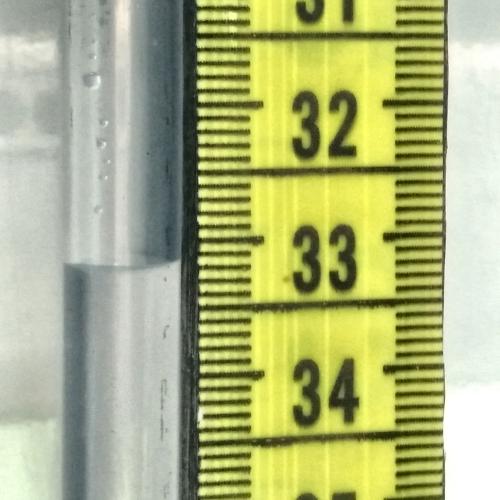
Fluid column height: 33.2 cm